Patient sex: F
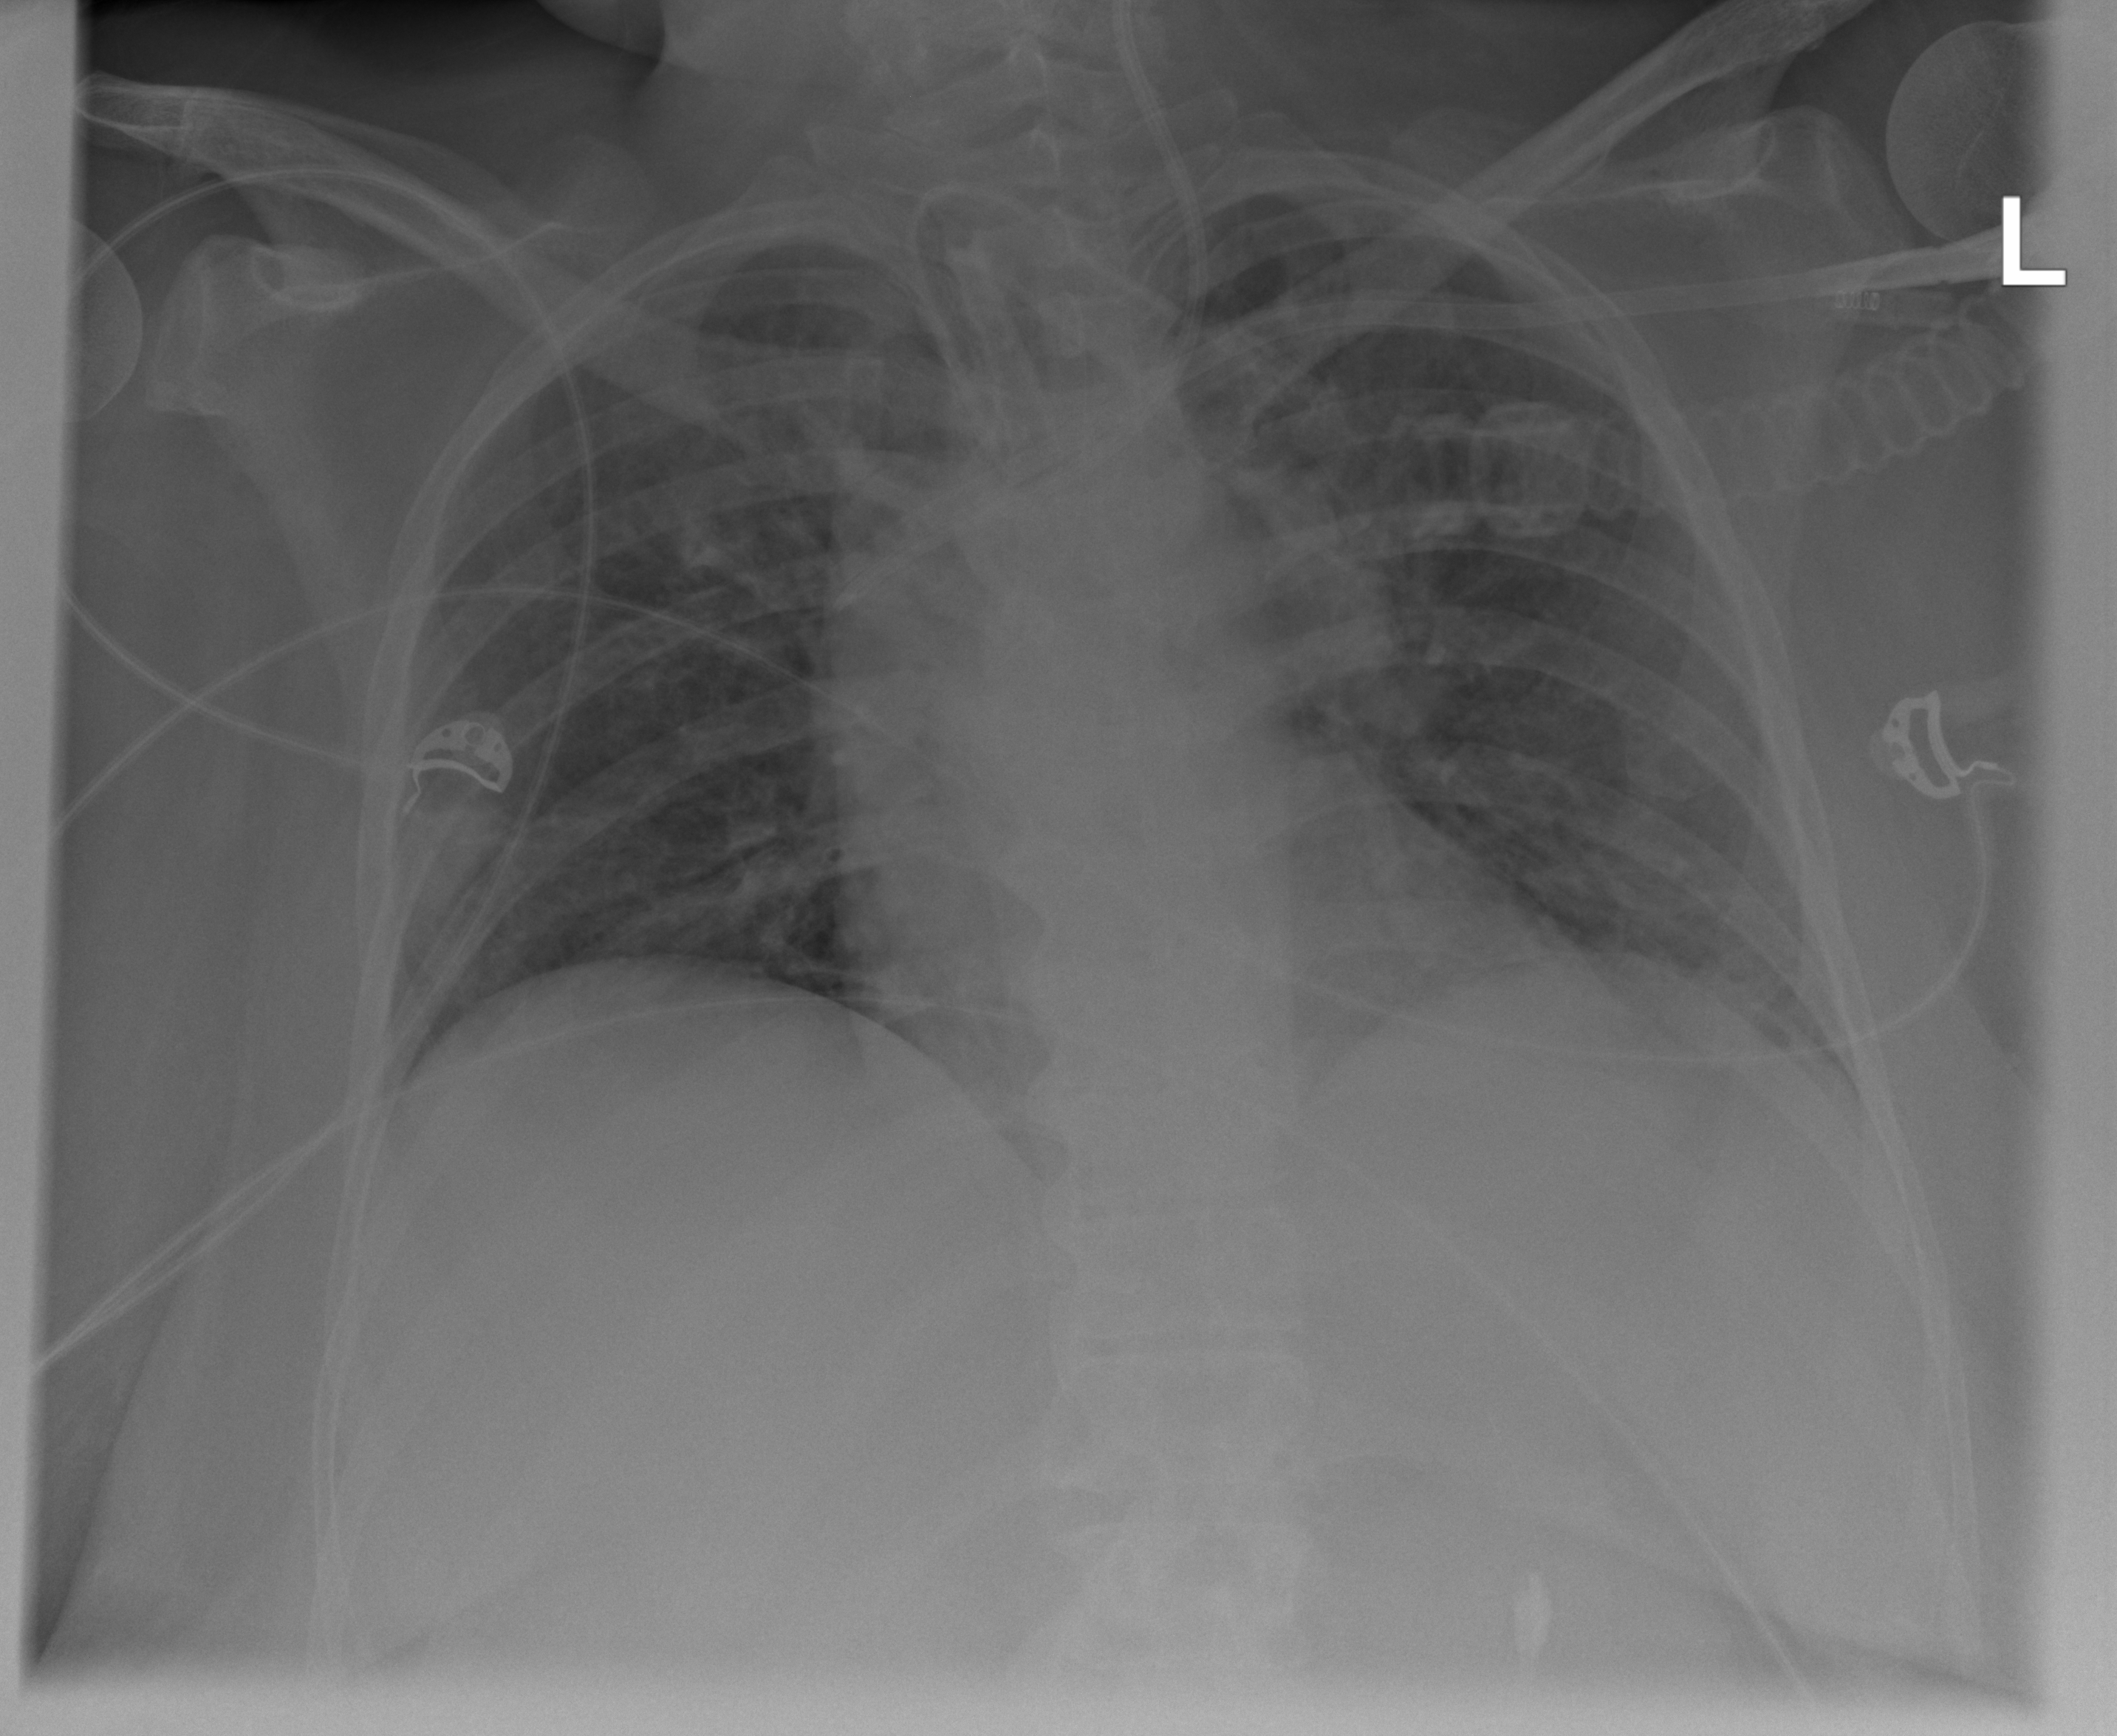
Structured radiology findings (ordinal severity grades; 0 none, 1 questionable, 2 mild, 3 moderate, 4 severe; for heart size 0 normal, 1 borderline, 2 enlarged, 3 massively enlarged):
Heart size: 0
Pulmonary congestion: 1
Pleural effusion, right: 0
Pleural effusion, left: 1
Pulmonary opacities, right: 2
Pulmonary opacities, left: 2
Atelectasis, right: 2
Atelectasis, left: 2